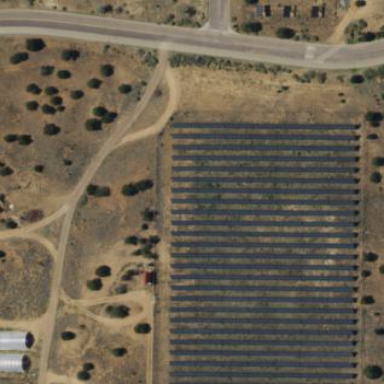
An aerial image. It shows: Solar landuse area.